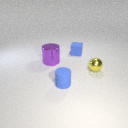
large purple metal cylinder to the left of small yellow metal sphere